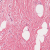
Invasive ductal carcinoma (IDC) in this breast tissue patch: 0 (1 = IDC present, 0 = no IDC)